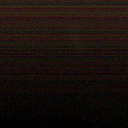
Screen state: off